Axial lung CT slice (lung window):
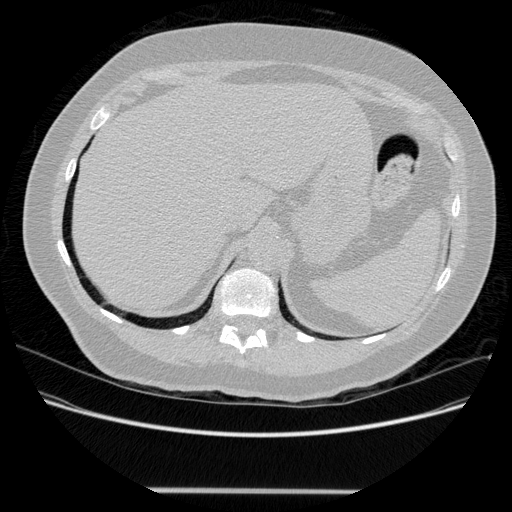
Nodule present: no